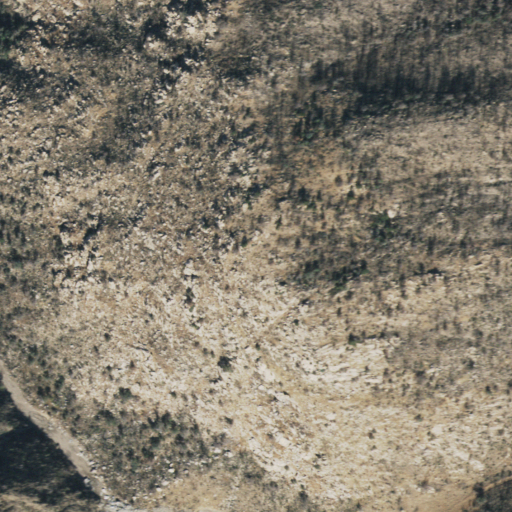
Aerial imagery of mountain in Arizona named Granite Point containing shrub, evergreen forest, and grassland